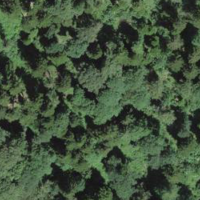
EUNIS habitat code: 44
Species observed at this site:
Dryocopus martius